Question: I have a triangle and have 3 vertices anywhere in space.
I attempted to get the max and min coordinates for it.
'''
void findBoundingBox(glm::vec3 & minBB, glm::vec3 & maxBB)
{
minBB.x = std::min(minBB.x, mCoordinate.x);
minBB.y = std::min(minBB.y, mCoordinate.y);
minBB.z = std::min(minBB.z, mCoordinate.z);
maxBB.x = std::max(maxBB.x, mCoordinate.x);
maxBB.y = std::max(maxBB.y, mCoordinate.y);
maxBB.z = std::max(maxBB.z, mCoordinate.z);
}
}
'''
Now I tried to set
:
'''
glm::vec3 InverseViewDirection(50.0f, 200, 200); //Inverse View Direction
glm::vec3 LookAtPosition(0.0,0,0); // I can make it anywhere with barycentric coord, but this is the simple case
glm::vec3 setupVector(0.0, 1, 0);
'''
I tried to set the orthographic view to wrap the triangle by:
'''
myCamera.setProjectionMatrix(min.x, max.x, max.y,min.y, 0.0001f, 10000.0f);
'''
But its not neatly bounding the triangle in my view.
I've been stumped on this for a day, any pointers?
Bad: output : (I want the view to neatly bound the triangle)

Edit:
Based on a comment ( I have tried to update the bounds with the view matrix (model is identity, so ignoring that for now)
still no luck :(
'''
glm::vec4 minSS = ((myCamera.getViewMatrix()) * glm::vec4(minWS, 0.0));
glm::vec4 maxSS = ((myCamera.getViewMatrix()) * glm::vec4(maxWS, 0.0));
myCamera.setProjectionMatrix(minSS.x, maxSS.x, maxSS.y, minSS.y, -200.0001f, 14900.0f);
'''
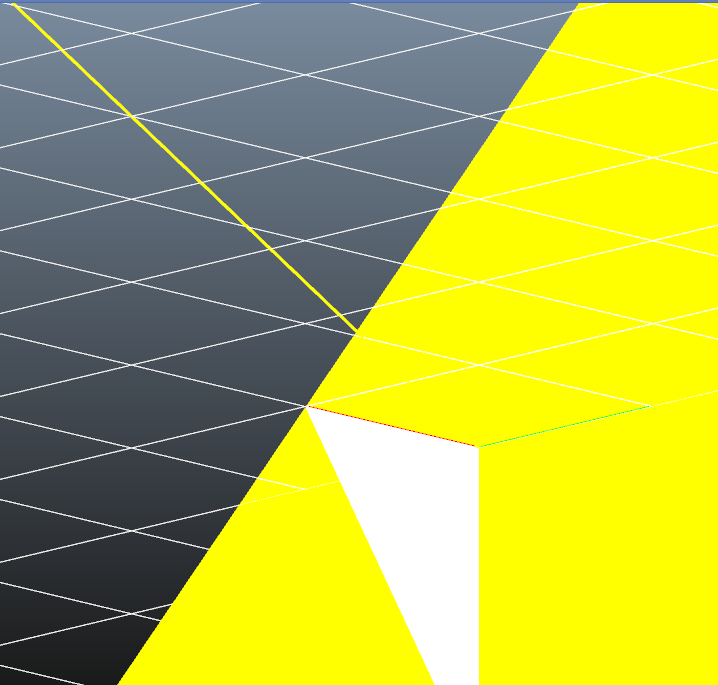
Answer: You will need to apply all transformations that come before the perspective transformation to your input points when you calculate the bounding box.
In your code fragments, it looks like you're applying a viewing transform with an arbitrary viewpoint (50, 200, 200) as part of your rendering. You need to apply this same transformation to your input points before you feed them into your 'findBoundingBox()' function.
In more mathematical terms, you typically have something like this in your vertex shader, with 'InputPosition' being the original vertex coordinates:
'''
gl_Position = ProjectionMatrix * ViewMatrix * ModelMatrix * InputPosition;
'''
To determine a projection matrix that will map all your points to a given range, you need to look at all points that the projection matrix is applied to. With the notation above, those points are 'ViewMatrix * ModelMatrix * InputPosition'. So when you calculate the bounding box, the model and view matrices (or the modelview matrix if you combine them) needs to be applied to the input points.